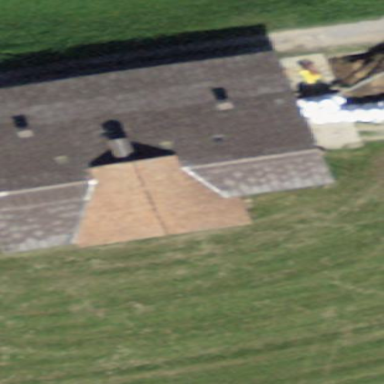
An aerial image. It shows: Rural barn.